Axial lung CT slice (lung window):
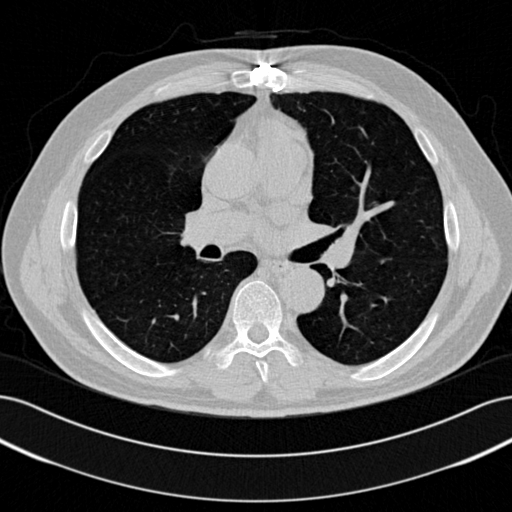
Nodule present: no